Question: So that's it. I have a certain Point3D. I have a camera. I know the view angle of the camera, which is
45 degrees; I know camera position and LookDirection vector. Now I want some way to find out whether the point will be visible to the camera or not.

Thanks for those who have answered and commented, but:
1. This is not a straightforward problem for me. This may seem a simple thing, but I didn't find any special method or helper class to solve the problem. I have tried solving it myself, in a purely math way, but the solution is unstable and works unpredictable: bool isPointInCameraView(Point3D P, Point3D CP, Vector3D LD, double CameraAngle) {
//first calculate Distance to the plane formed by normal vector LD and point P on it
var D = -LD.X*P.X-LD.Y*P.Y-LD.Z*P.Z; // -AXb-BYb-CZb
//L is the distance to the plane.
double L = Math.Abs( (LD.X * CP.X + LD.Y * CP.Y + LD.Z * CP.Z + D)) / Math.Sqrt(LD.X * LD.X + LD.Y * LD.Y+LD.Z * LD.Z);
var BL = L * Math.Tan(CameraAngle); //length of bound part
var PL = Math.Sqrt(((new Vector3D(P.X - CP.X, P.Y - CP.Y, P.Z - CP.Z)).LengthSquared - L * L)); // length of point part
//test if point is out of bounds!
return PL <= BL;
}
2. I do know about Helix3D and I am using it. My Viewport and Camera are from helix framework.
I think that it will be easier to understand the problem if I explain the reason why I need this kind of test.
I am building a geoscience visualisation application, and I need to be able to zoom deep into the texture to see details. The problem was that I couldn't use too large textures, as they would take up too much memory, and take too long to draw. I decided then to divide my plane into several subrectangles, each of which should be handled separatedly. So the idea is that when the user zooms into certain part of the plane, I would render that part only. It worked ok, except the code still repainted textures for those subrectangles that were invisible to the camera. Now I want to optimize this. I tried searching for any special function that would let me do it, but no success. So for now the solution is only mathematical and it's unstable, it's working wrong. That's why I asked this question here.
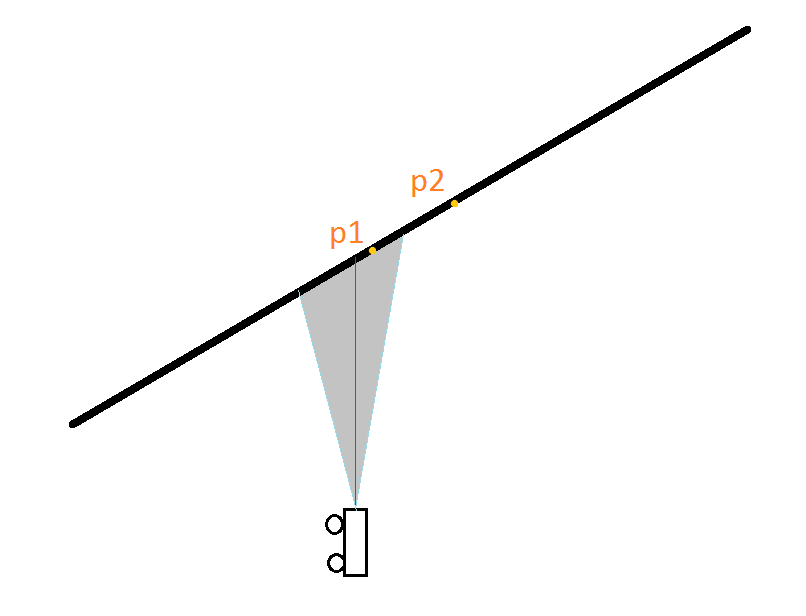
Answer: Nice picture!
I think it's not so easy if you don't have the Camera in a Viewport3D. You'd need to compose through the Visual3D transformations with the Camera transformation.
Easiest would be to put the stuff into a Viewport3D. Then your question is similar to this one: <URL>.
Note that some of the answers were written before .NET 3.5, which added the helper function Visual3D.TransformToAncestor, which is probably what you need. More info about TransformToAncestor here: <URL>.
And if you're doing anything with WPF 3D, you need to know about the awesome <URL>, which is a replacement for 3DTools, containing view controls and various helpers, and is actively being worked on.